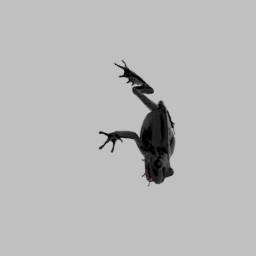
Label: animals